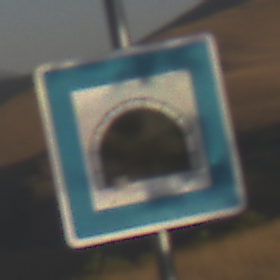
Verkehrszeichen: Tunnel
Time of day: SunriseSunset
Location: Outdoor (Nature)
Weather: Clear
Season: NotSpecified
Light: Natural